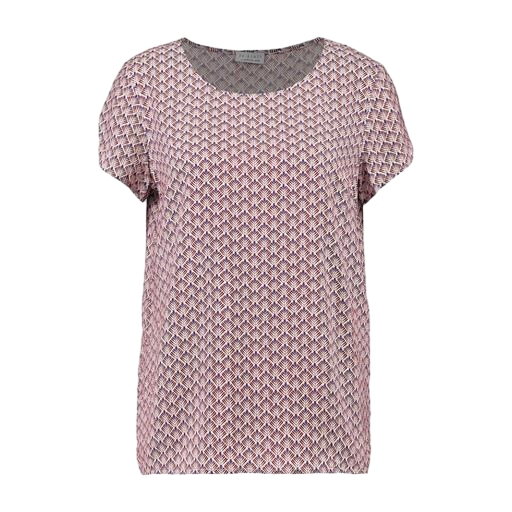
red plus size printed t-shirt only macy, red printed t-shirt only macy, blue plus size printed t-shirt only macy, white background